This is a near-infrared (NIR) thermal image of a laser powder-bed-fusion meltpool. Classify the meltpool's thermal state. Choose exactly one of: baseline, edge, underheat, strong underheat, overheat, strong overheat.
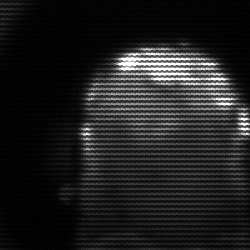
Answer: baseline